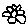
Label: flower